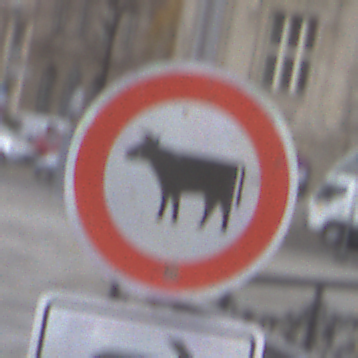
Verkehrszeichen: VerbotViehtrieb
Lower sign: RichtungsangabeDurchPfeile5
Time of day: Midday
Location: Outdoor (Urban)
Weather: Overcast
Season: NotSpecified
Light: Natural